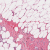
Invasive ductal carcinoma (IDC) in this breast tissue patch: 0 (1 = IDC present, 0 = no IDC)